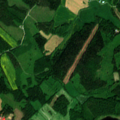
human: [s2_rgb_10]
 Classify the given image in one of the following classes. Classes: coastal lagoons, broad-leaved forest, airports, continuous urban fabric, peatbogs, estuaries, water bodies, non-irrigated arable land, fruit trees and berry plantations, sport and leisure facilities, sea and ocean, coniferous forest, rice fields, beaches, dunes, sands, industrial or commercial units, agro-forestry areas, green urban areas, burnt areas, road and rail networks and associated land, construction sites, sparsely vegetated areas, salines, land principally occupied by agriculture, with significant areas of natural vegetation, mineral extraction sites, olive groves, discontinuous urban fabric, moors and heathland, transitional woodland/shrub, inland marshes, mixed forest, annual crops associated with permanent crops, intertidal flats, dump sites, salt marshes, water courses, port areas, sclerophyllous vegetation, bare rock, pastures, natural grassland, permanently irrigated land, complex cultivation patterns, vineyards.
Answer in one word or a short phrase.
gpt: land principally occupied by agriculture, with significant areas of natural vegetation, coniferous forest, mixed forest, transitional woodland/shrub